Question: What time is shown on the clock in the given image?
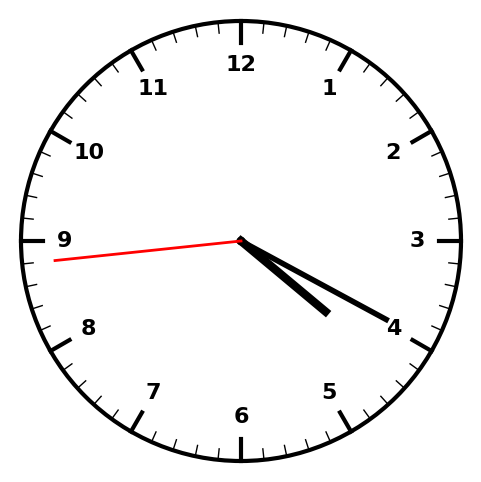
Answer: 04:19:44